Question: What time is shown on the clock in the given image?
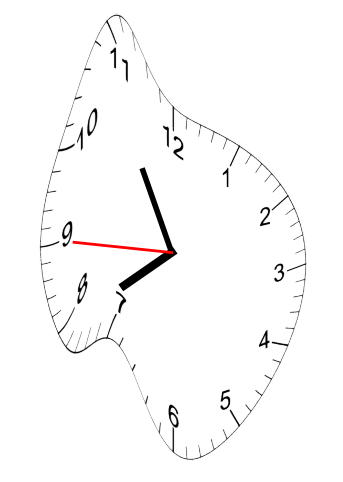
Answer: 07:54:45